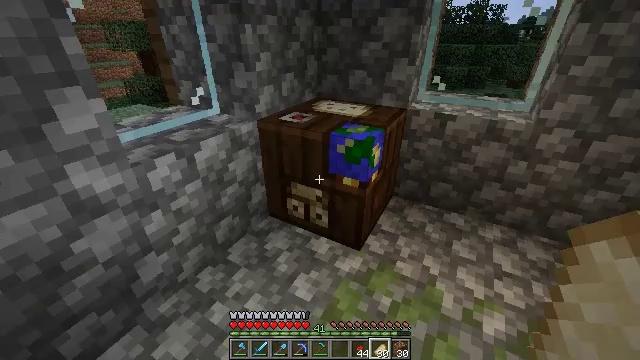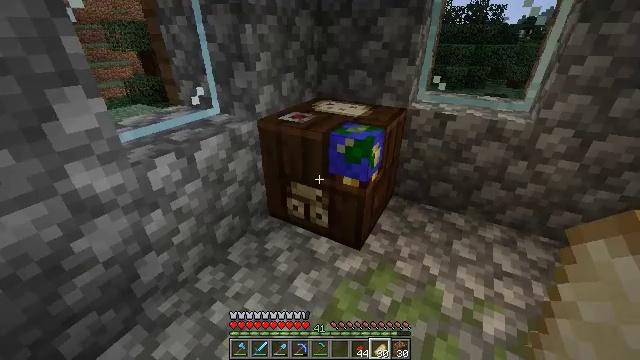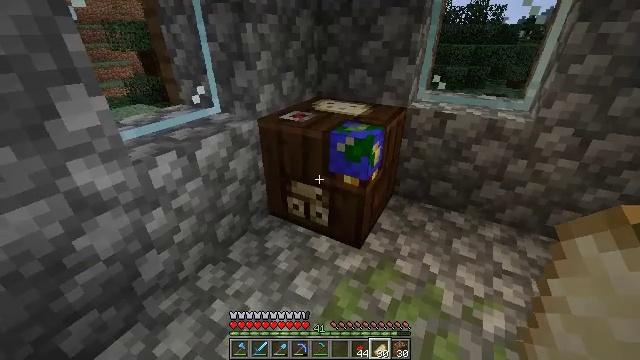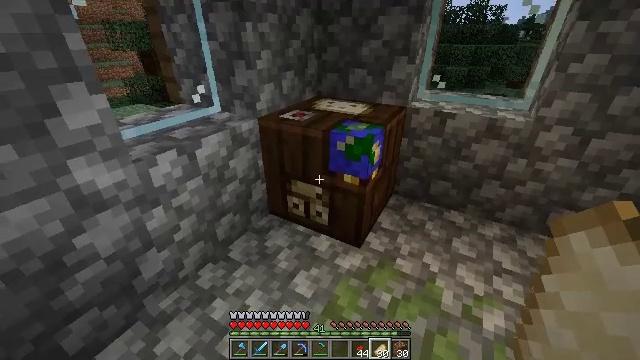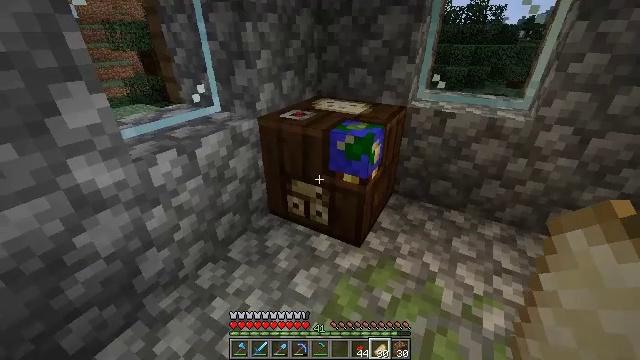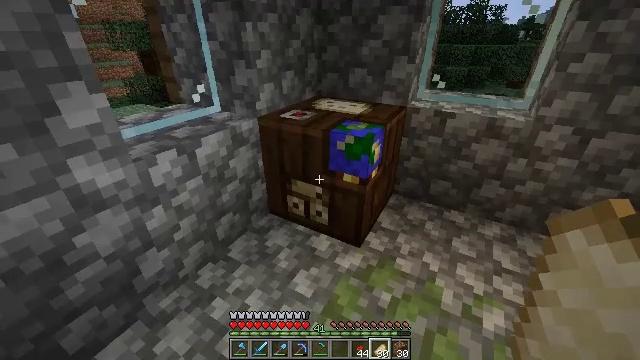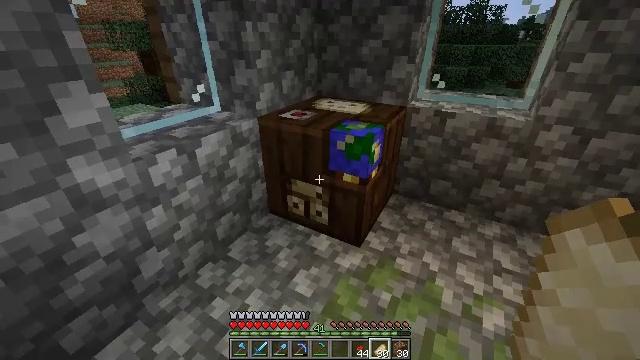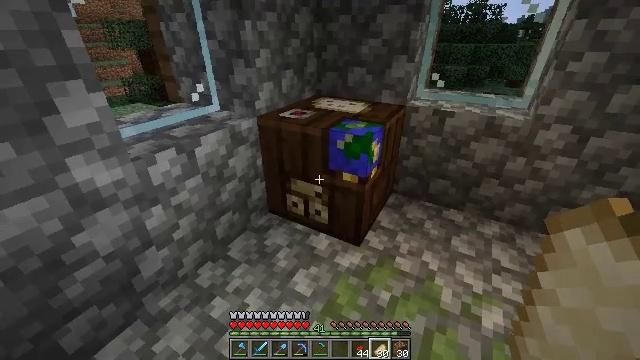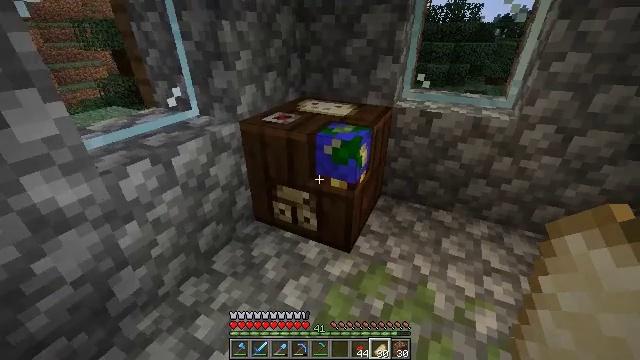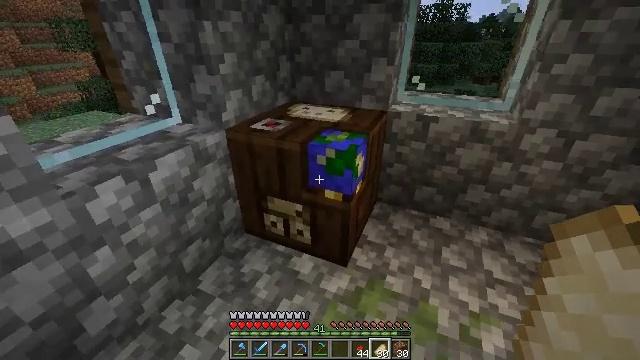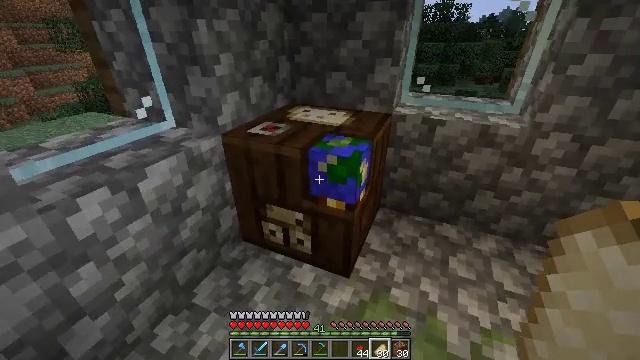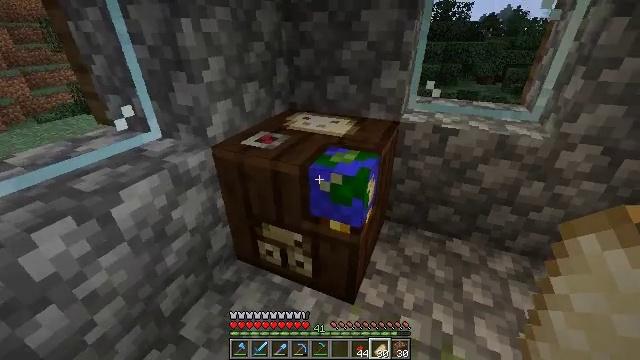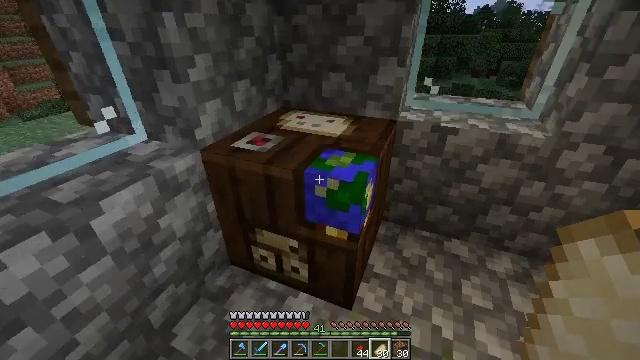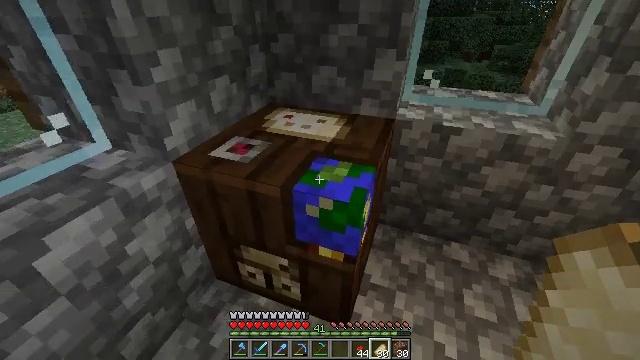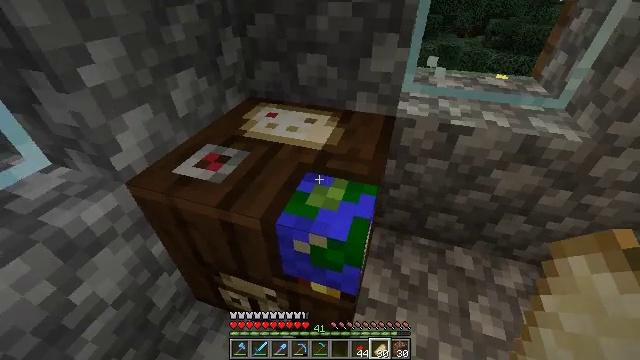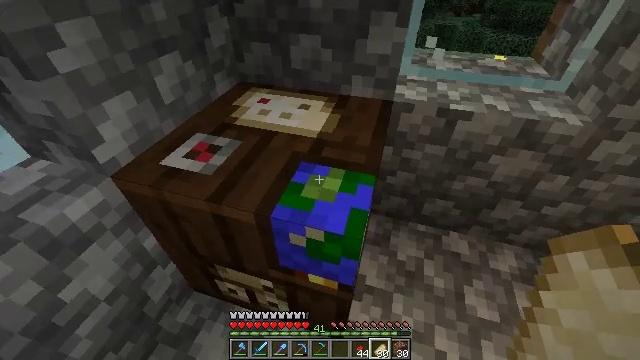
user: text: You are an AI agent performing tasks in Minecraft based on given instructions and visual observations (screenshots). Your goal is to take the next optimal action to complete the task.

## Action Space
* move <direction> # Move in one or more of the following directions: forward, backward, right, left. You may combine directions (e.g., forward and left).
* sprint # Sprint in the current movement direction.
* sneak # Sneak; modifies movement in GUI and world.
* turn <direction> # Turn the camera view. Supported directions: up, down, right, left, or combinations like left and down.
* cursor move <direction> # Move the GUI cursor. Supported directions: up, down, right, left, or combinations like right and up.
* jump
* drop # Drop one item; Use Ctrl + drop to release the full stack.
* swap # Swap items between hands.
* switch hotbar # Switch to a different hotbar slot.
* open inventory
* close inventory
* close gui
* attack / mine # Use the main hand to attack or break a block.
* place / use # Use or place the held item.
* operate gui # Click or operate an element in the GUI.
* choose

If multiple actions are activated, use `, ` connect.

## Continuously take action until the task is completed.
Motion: motion action
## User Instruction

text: Break the cartography table.
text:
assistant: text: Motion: no_op
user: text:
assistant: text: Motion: no_op
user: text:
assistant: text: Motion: no_op
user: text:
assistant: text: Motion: no_op
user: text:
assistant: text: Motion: no_op
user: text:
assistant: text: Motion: no_op
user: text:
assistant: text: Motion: no_op
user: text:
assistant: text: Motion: move forward, turn right
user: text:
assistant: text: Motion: move forward, turn right
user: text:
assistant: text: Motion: move forward
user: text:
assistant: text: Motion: move forward
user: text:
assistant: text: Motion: move forward, turn right and down
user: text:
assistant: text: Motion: move forward, turn right and down
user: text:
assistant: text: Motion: turn right and down
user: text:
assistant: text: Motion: turn right and down
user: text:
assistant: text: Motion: turn down
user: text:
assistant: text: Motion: no_op
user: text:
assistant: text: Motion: no_op
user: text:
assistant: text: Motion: no_op
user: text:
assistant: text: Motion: no_op
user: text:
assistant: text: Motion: no_op
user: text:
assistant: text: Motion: no_op
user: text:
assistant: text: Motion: no_op
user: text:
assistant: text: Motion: no_op
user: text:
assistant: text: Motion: no_op
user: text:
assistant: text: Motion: no_op
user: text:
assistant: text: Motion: no_op
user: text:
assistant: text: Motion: no_op
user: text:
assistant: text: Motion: no_op
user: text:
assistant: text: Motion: no_op